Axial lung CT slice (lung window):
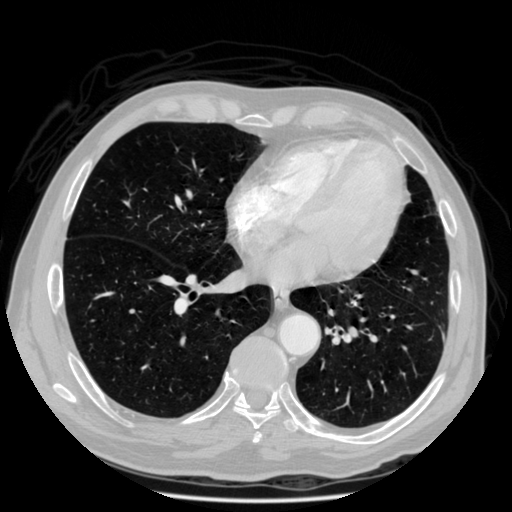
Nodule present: no